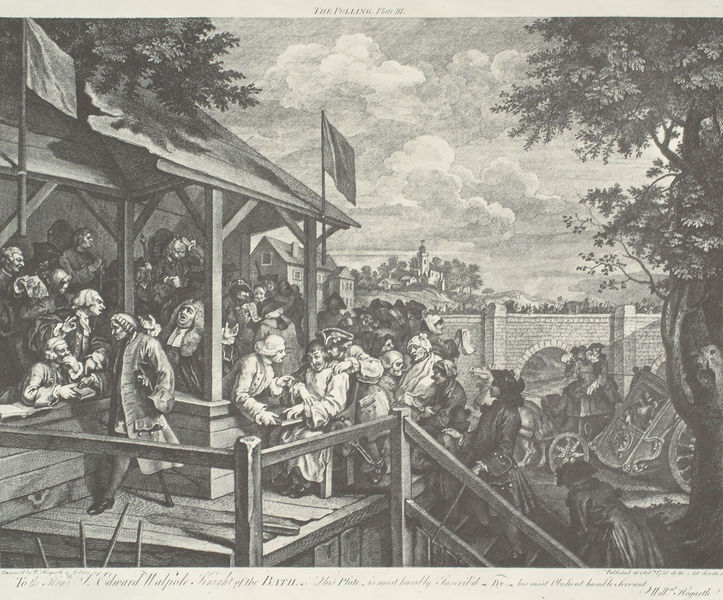
Titel: Four prints of an Election
Künstler: William Hogarth
Schlagwörter: baum, gruppe, himmel, mann, schatten, weiß, wolken, menschen, holz, männer, schwarz, dach, haus, wolke, steine, brücke, bühne, schornstein, turm, bogen, fahnen, tribüne, fahne, flagge, mauer, kutsche, rad, geländer, stufen, bretter, tor, fugen, buch, torbogen, radierung, dreispitz, unfall, abstimmung, flaggen, usa, ankunft, perücken, tunier, bath, holzbühne